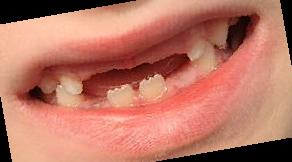
Condition: hypodontia